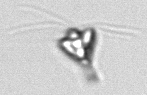
Label: Pyramimonas_longicauda